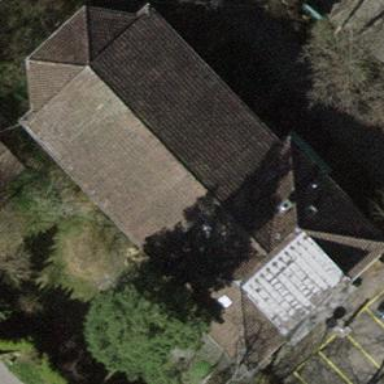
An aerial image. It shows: Cinema with gabled roof.